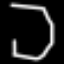
Label: octagon